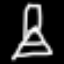
Label: The Eiffel Tower